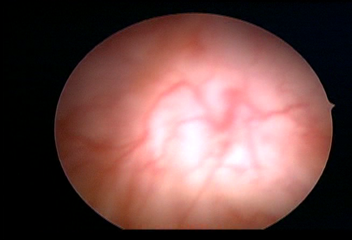
Modality: WLC
Class: Normal mucosa
Bladder cancer association: No